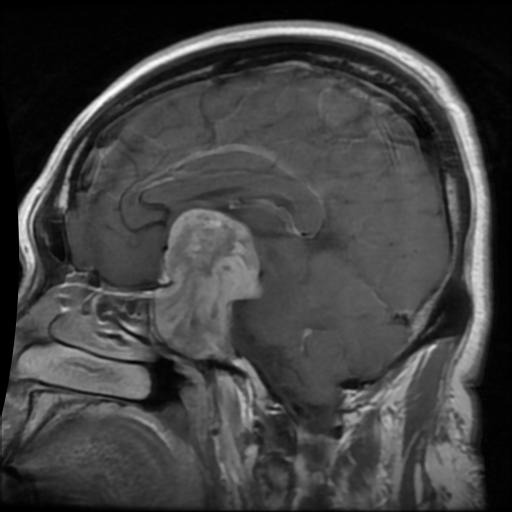
Label: pituitary